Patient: sex F, age 56
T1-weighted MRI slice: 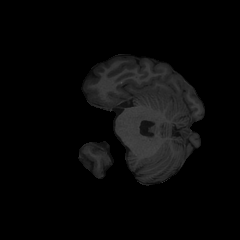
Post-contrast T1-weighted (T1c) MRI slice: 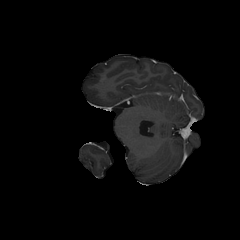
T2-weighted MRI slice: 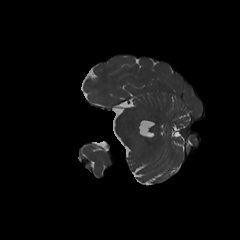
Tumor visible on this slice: no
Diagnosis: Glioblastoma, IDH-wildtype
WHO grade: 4